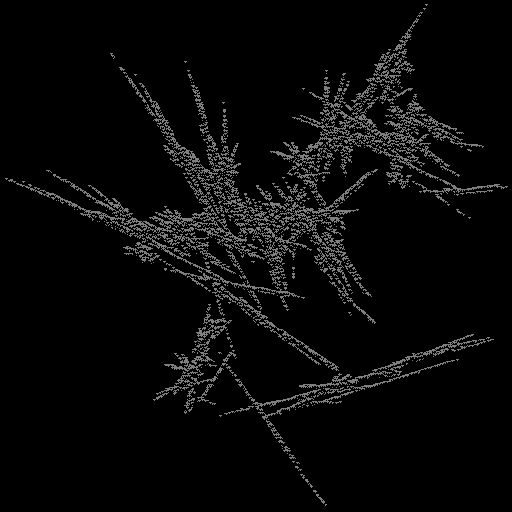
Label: groundpine